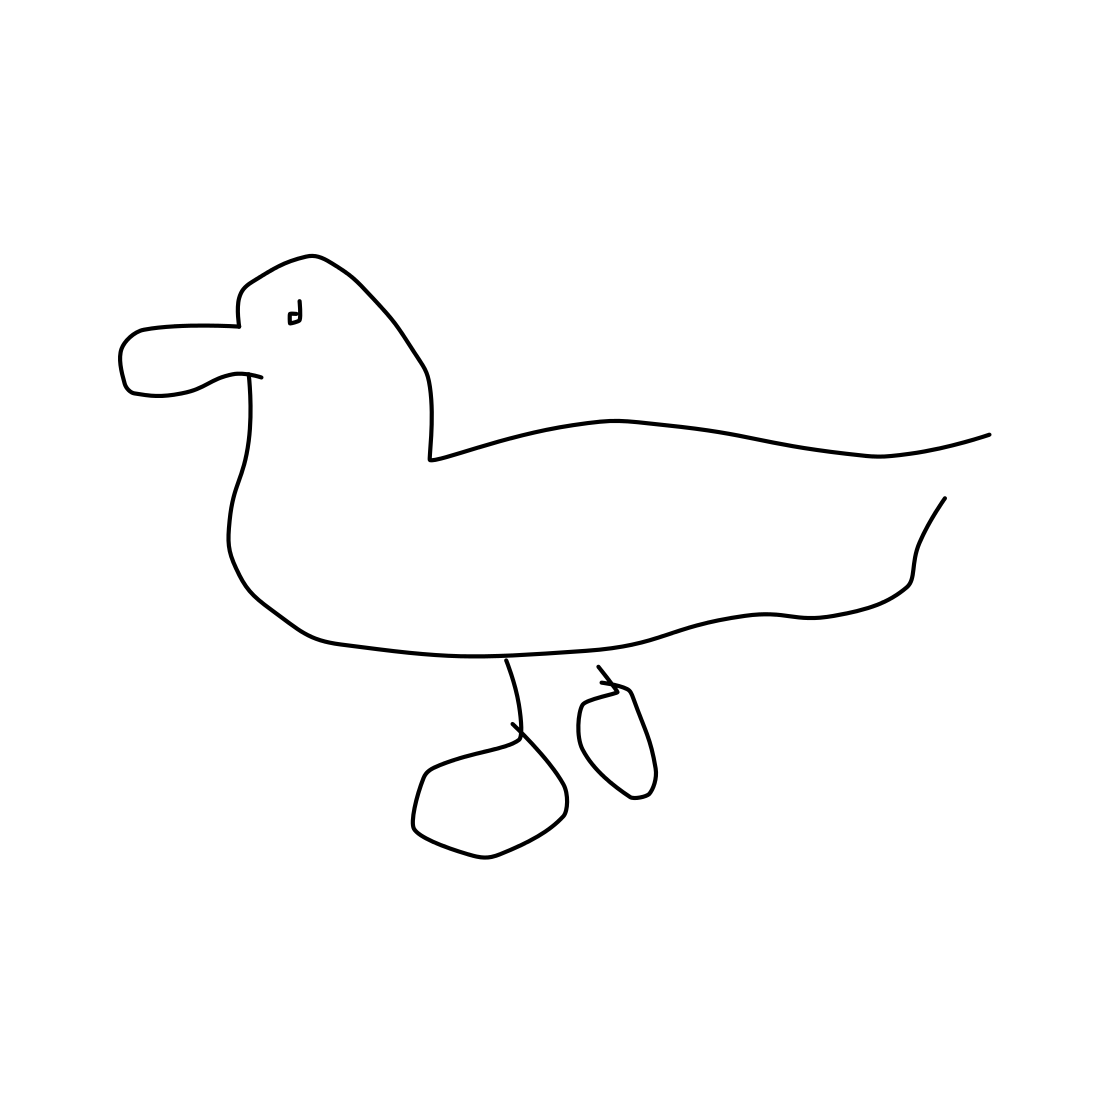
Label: duck